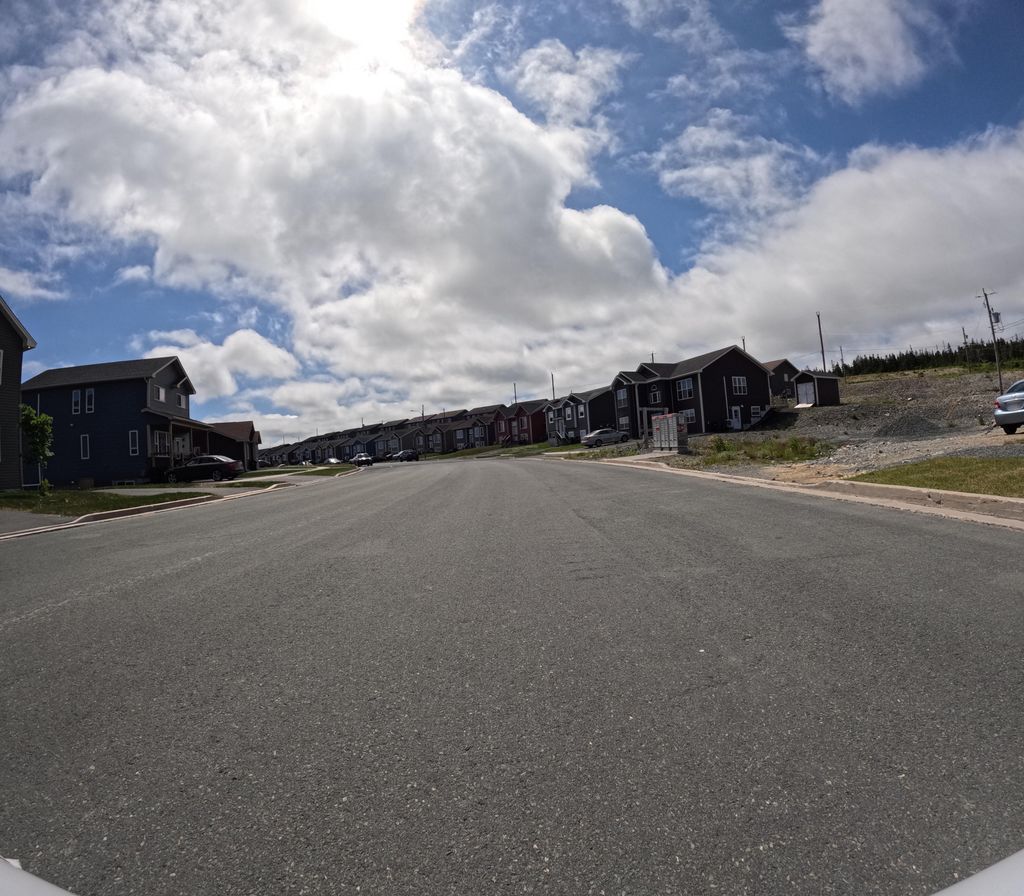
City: st_johns